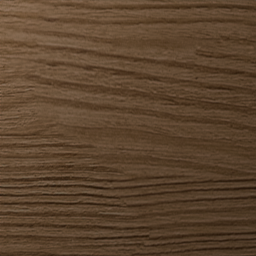
Label: architecture